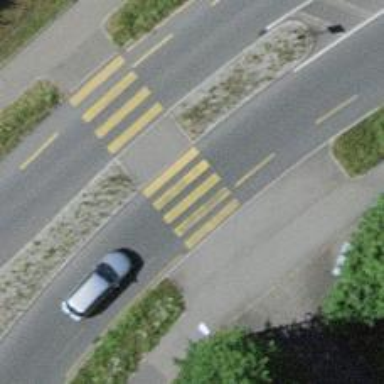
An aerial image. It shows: Pedestrian crossing with zebra markings on the footway.